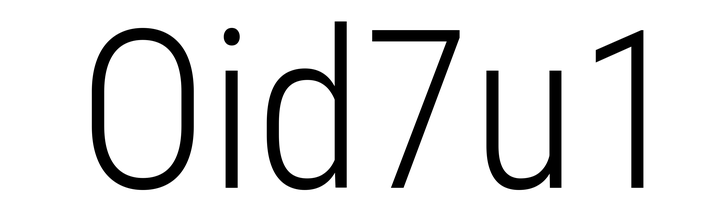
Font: Roboto_Condensed_Light